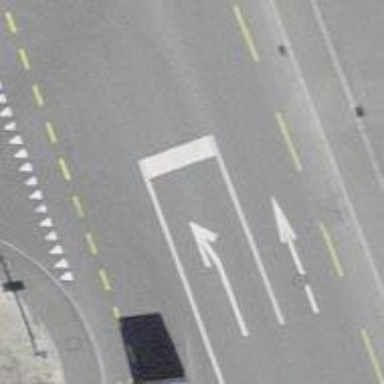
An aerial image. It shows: Tertiary road with asphalt surface.